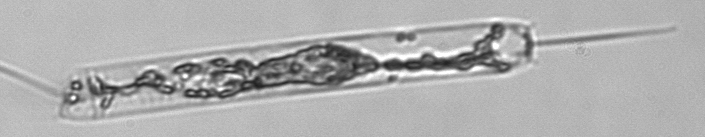
Label: Ditylum_brightwellii